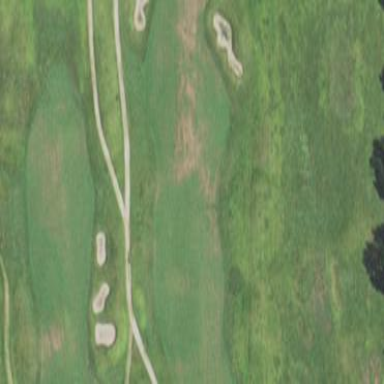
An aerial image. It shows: Grassy area designated as golf fairway.